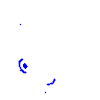
Particle: electron